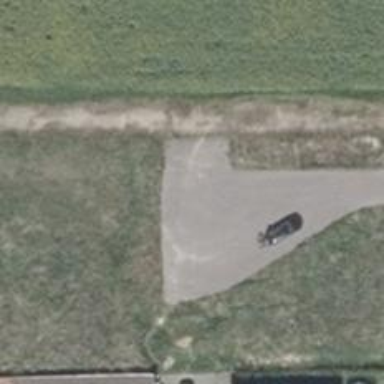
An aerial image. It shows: Turning circle on the road.